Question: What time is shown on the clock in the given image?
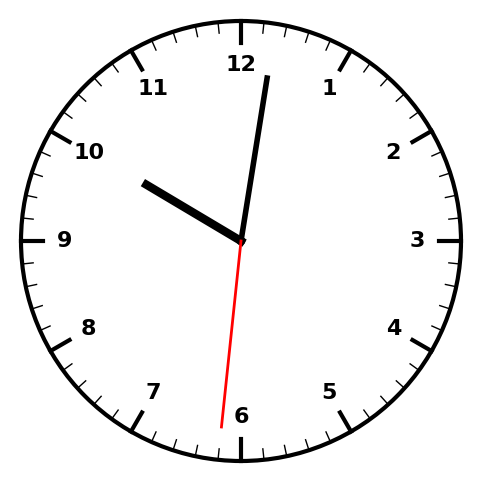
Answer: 10:01:31